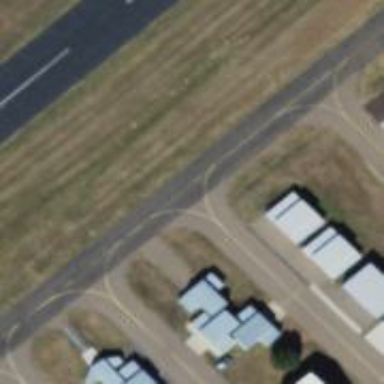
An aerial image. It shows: Image of taxiway at airport.